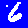
Digit: 6